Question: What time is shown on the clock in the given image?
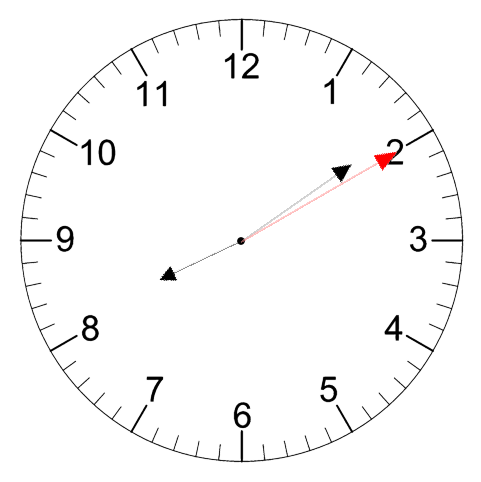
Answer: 08:09:10